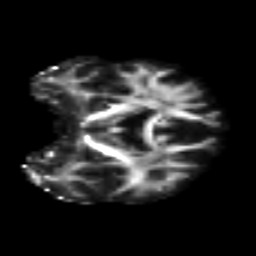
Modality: FA
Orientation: coronal
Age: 40
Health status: ill
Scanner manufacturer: philips
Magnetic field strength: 3 T
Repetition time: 9 s
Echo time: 0.127 s